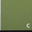
Piece: xx